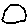
Label: hexagon